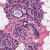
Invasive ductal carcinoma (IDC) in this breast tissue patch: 0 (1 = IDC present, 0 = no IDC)